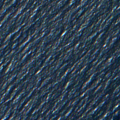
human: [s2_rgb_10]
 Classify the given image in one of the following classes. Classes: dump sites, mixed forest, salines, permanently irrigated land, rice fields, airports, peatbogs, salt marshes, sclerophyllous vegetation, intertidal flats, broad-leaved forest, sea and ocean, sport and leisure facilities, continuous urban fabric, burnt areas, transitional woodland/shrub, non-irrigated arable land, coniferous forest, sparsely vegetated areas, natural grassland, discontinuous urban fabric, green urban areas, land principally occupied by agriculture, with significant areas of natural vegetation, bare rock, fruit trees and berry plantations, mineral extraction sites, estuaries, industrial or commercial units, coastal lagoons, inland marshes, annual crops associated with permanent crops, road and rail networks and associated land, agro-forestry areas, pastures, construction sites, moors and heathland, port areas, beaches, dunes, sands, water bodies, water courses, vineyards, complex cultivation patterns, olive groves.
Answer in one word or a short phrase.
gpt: sea and ocean